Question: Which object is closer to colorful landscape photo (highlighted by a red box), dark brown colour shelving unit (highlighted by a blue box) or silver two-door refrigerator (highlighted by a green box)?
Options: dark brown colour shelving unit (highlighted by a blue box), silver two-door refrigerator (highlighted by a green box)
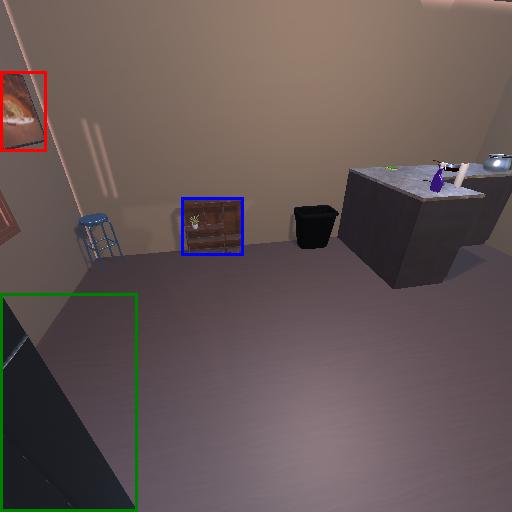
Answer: dark brown colour shelving unit (highlighted by a blue box)